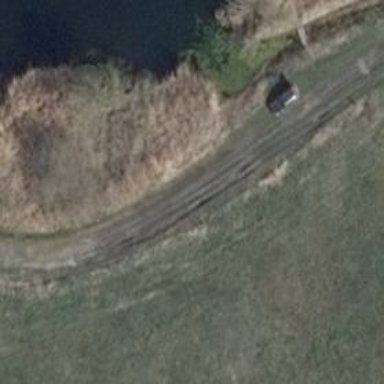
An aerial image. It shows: Dirt track road with grade 4 track type.